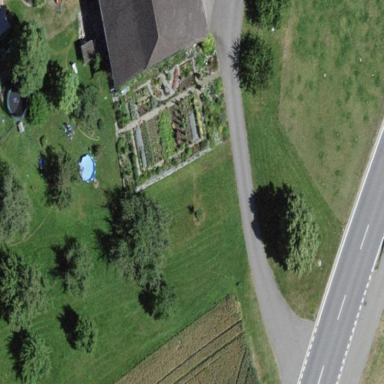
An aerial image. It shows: Garden area designated for leisure land.